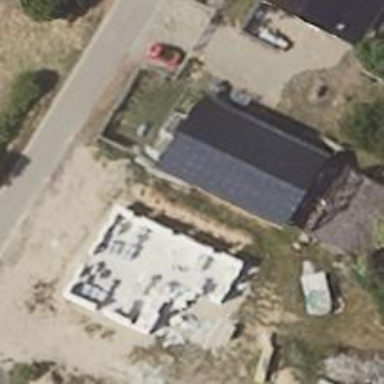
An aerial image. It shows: Shed.